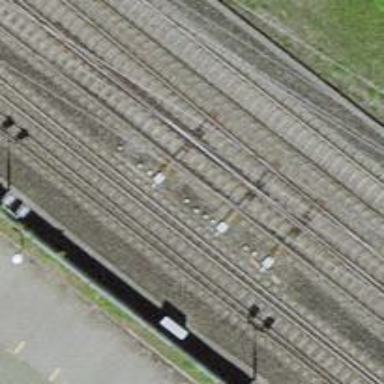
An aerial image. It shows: Single railway track with electrification through contact line.